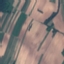
Label: PermanentCrop